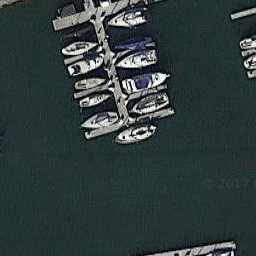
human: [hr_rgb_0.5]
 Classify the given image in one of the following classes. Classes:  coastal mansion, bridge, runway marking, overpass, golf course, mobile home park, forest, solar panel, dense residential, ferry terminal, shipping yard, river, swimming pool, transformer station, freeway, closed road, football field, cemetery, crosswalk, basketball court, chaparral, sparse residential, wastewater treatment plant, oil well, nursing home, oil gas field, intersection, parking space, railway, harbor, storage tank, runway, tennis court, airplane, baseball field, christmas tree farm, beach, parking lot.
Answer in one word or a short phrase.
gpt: harbor